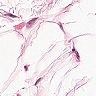
Metastatic tissue present: no